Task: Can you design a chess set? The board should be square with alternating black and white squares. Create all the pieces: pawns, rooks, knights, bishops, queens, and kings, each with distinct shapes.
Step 4120:
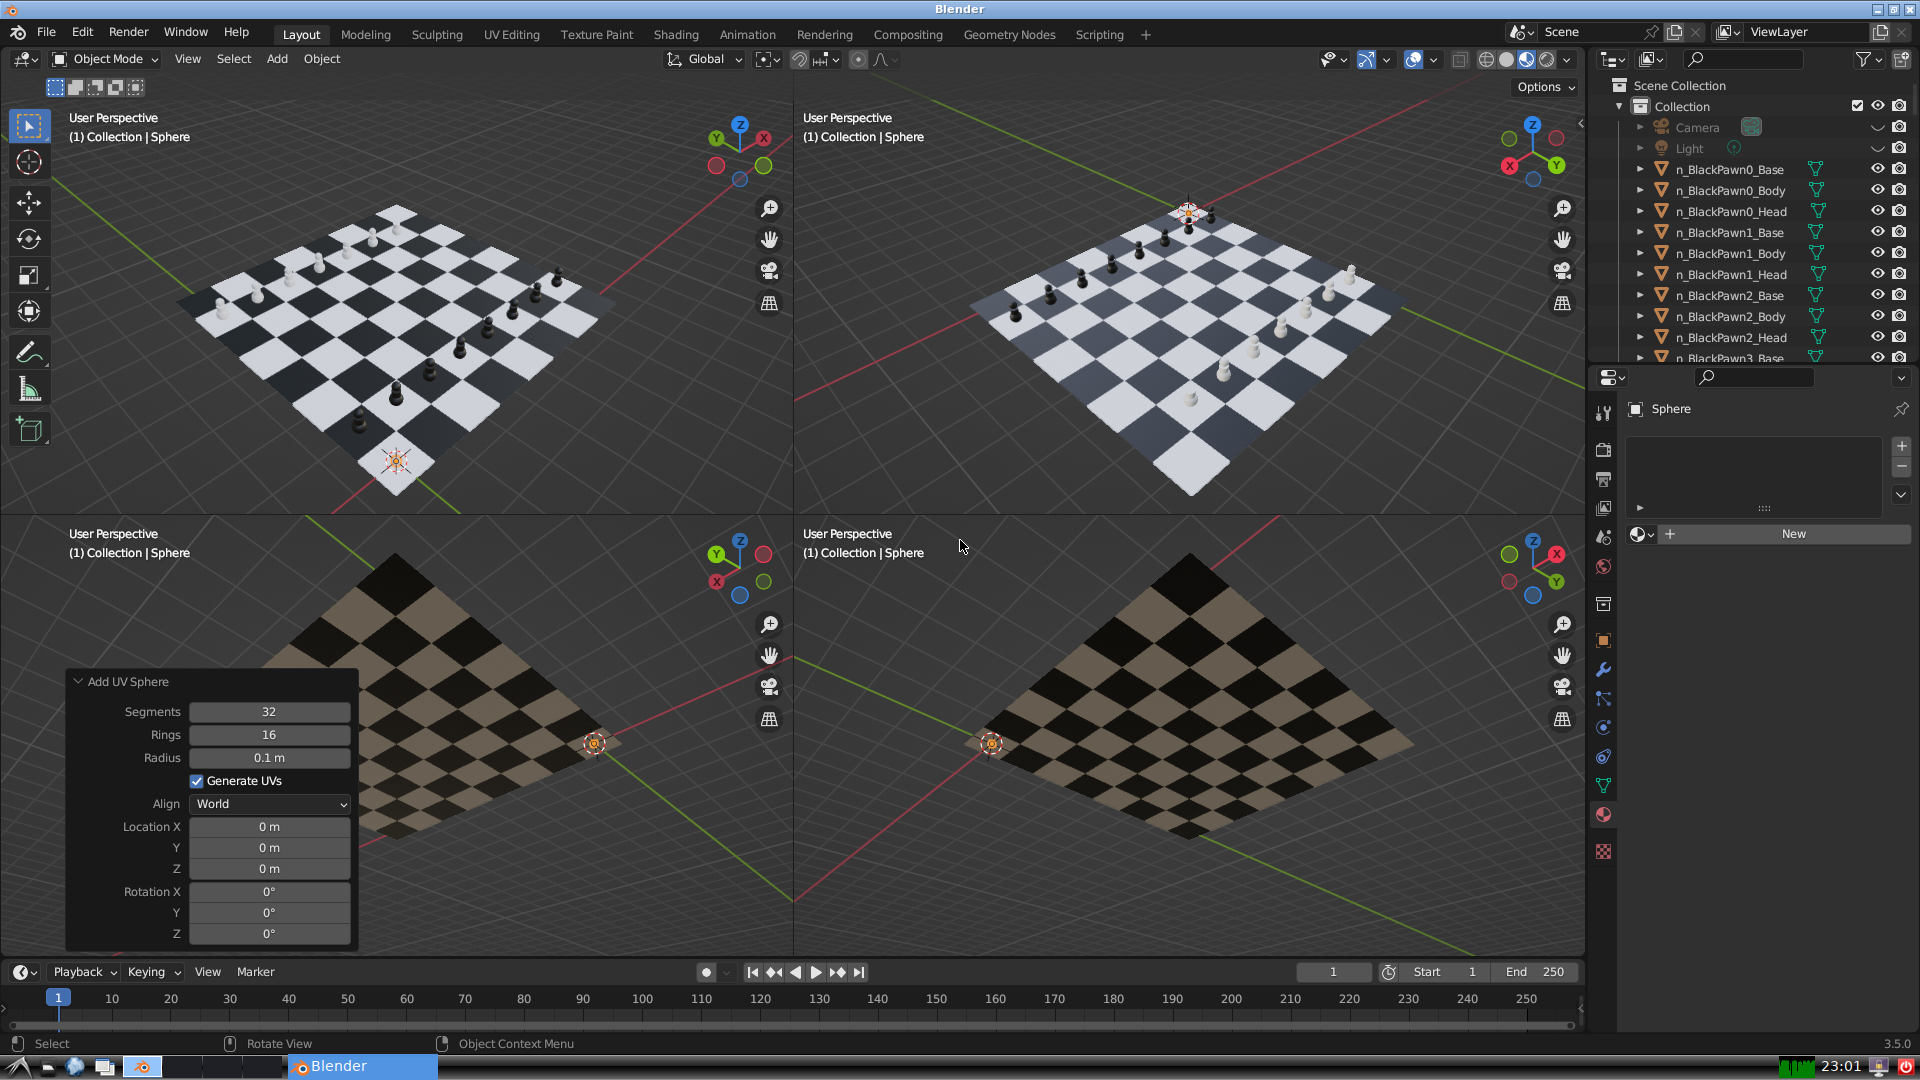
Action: {"mouse_move": [270, 827]}